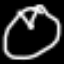
Label: clock